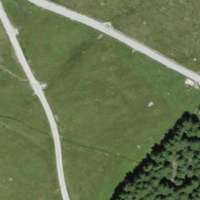
EUNIS habitat code: 26
Species observed at this site:
Equisetum sylvaticum
Cirsium palustre
Silene nutans
Chorthippus biguttulus